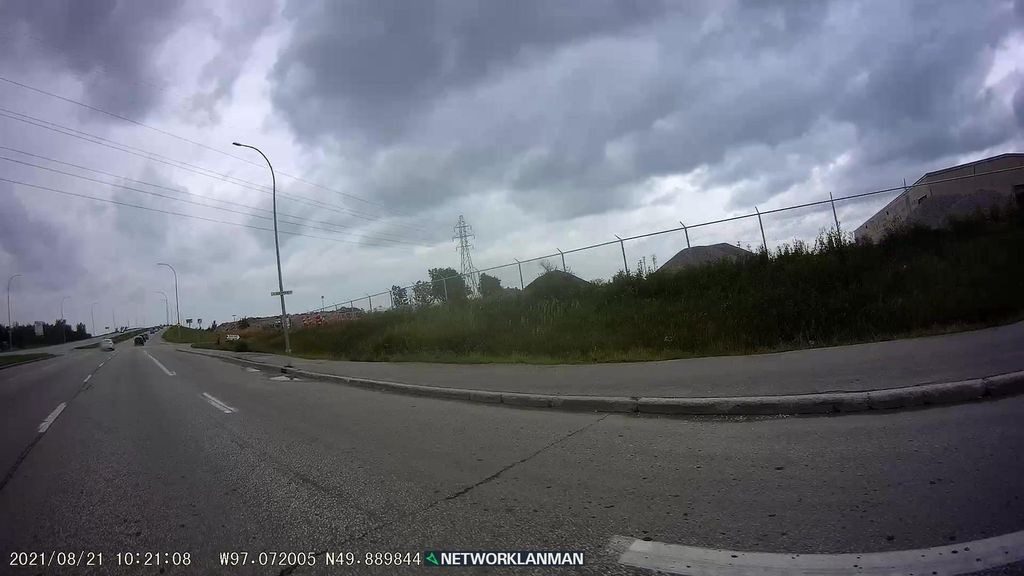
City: winnipeg